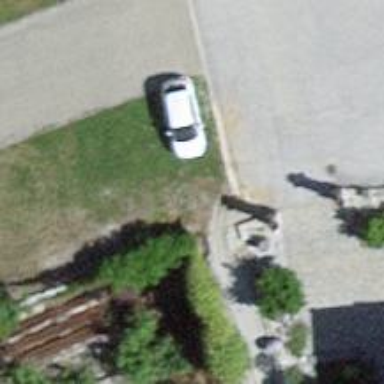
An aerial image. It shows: Charging station.